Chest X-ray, AP view. Patient: 51 years old, sex F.
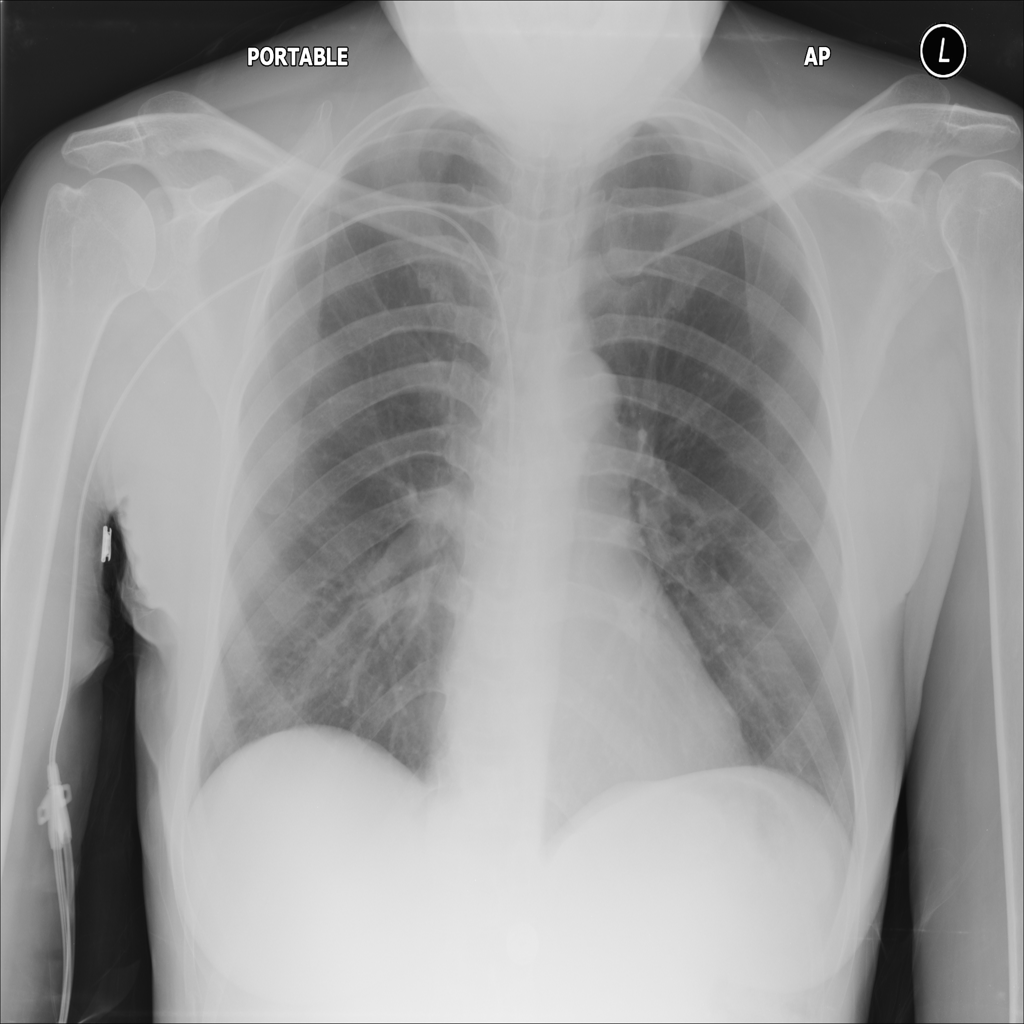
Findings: No Finding